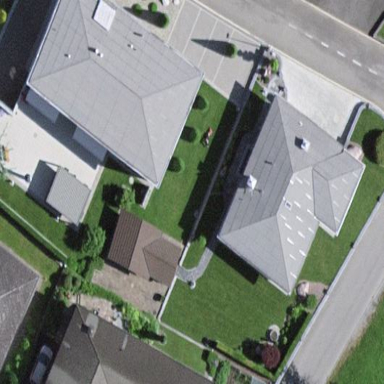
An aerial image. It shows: Detached building.